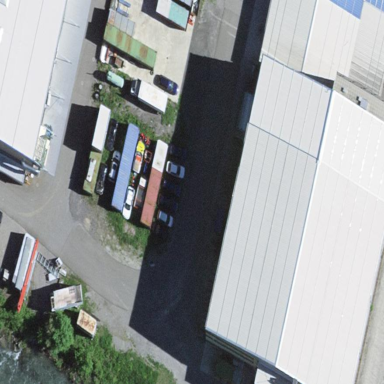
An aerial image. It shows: Industrial building.